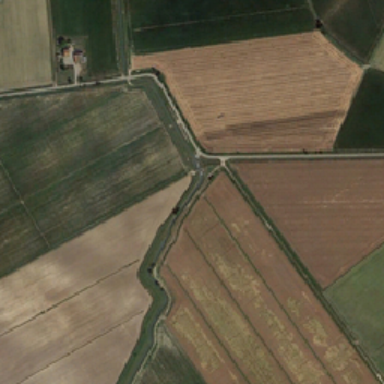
Land is surrounded by vast farmland .